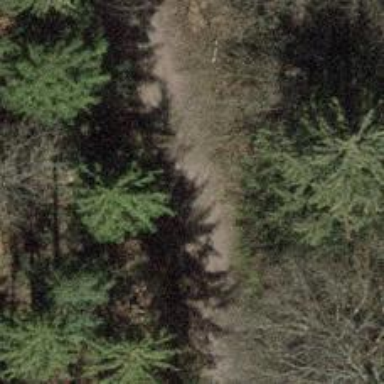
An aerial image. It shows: Gravel track with grade2 quality.